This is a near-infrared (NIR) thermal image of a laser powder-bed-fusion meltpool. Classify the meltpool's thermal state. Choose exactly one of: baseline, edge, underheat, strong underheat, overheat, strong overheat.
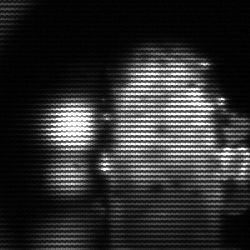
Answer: strong underheat